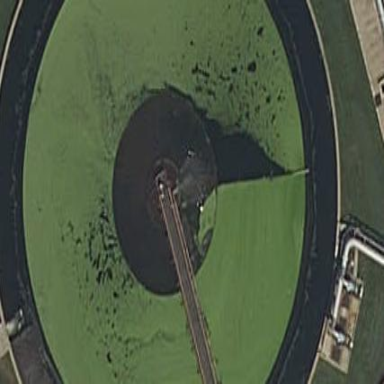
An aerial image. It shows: Body of wastewater.